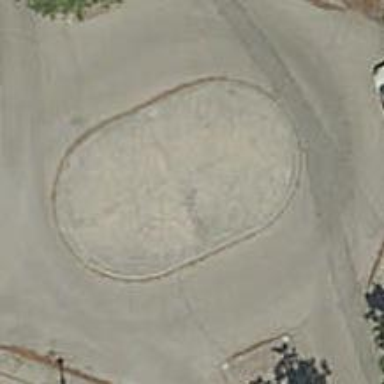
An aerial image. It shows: Roundabout on residential road.